Field crop: tomato
Growth stage: 1
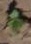
Species: solanum